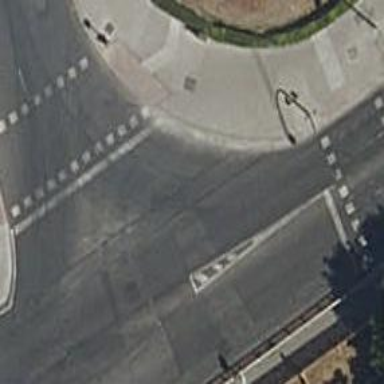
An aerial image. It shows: Road with traffic signals at crossing.